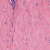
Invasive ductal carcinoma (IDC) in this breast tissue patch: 1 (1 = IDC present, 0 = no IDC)